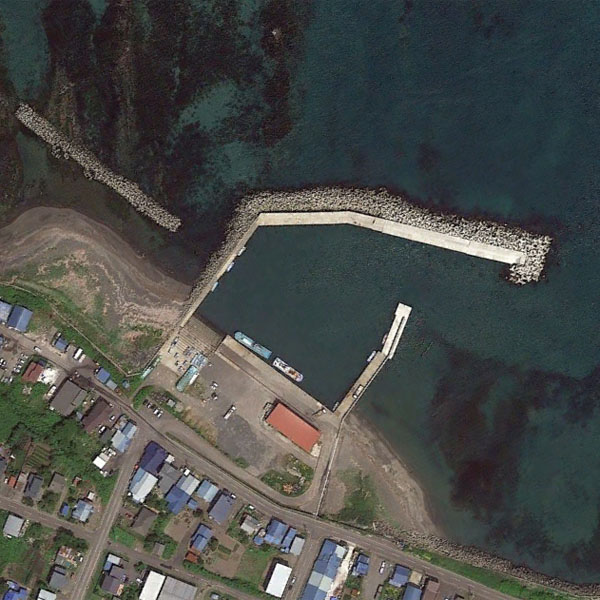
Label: Port